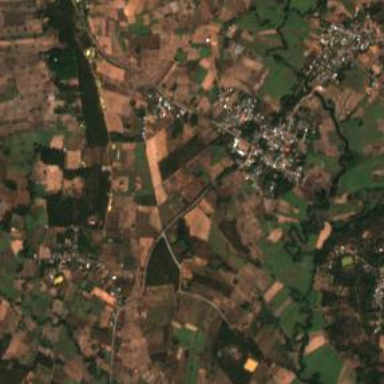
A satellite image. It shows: Village area.